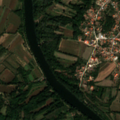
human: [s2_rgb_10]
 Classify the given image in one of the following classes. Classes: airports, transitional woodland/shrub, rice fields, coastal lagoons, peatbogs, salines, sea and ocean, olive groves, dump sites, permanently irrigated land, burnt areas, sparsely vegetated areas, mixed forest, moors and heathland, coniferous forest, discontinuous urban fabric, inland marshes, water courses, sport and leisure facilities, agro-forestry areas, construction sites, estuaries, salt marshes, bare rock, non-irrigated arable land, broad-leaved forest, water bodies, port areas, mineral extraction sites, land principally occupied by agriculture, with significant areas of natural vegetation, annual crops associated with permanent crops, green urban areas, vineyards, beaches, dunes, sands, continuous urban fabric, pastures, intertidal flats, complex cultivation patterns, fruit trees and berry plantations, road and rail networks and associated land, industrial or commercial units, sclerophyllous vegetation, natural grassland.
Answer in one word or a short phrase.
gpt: discontinuous urban fabric, land principally occupied by agriculture, with significant areas of natural vegetation, broad-leaved forest, water courses